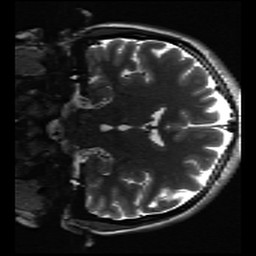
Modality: inplaneT2
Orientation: coronal